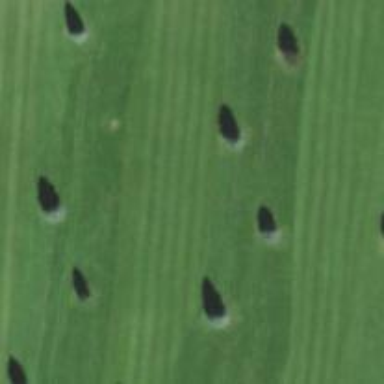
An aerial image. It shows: Golf hole.